Question: I have a controller action in web api that return string token as below.Howver, the problem is whenever there is '/' appear in server side response string, at client side I always get '/' instead where '' is addition to original string. How can i get rid of it?

'''
public string GetTrackProfile()
{
string token="0Q2l7m4dAekjCt/yIxk0txzyZAxjZMYZq6+OAXHPNorrel7hez2vnkLe61Mf2ZLL";
return token;
}
'''
0Q2l7m4dAekjCt/yIxk0txzyZAxjZMYZq6+OAXHPNorrel7hez2vnkLe61Mf2ZLL
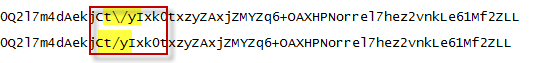
Answer: If this string is part of an HTTP header, then you should be aware that according to the <URL>:
> Many HTTP/1.1 header field values consist of words separated by LWS or
special characters. These special characters MUST be in a quoted
string to be used within a parameter value (as defined in section
3.6).'''
token = 1*<any CHAR except CTLs or separators>
separators = "(" | ")" | "<" | ">" | "@"
| "," | ";" | ":" | "" | <">
| "/" | "[" | "]" | "?" | "="
| "{" | "}" | SP | HT
'''
---
UPDATE:
According to the comments, this string is part of a JSON serialized response. It is properly encoded. Let's take the following example:
'''
var json = {"d":"a\/b"};
alert(json.d);
'''
When you <URL> the correct string is shown - 'a/b'. So this is a perfectly normal behavior.